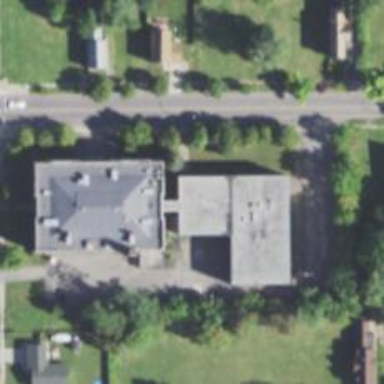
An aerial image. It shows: School.